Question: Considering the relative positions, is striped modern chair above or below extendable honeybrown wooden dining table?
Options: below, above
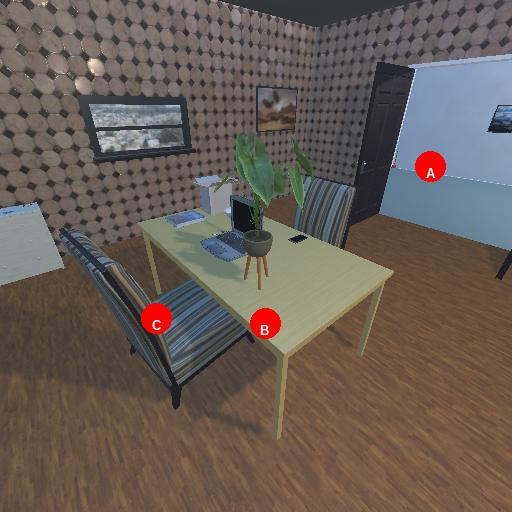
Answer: below